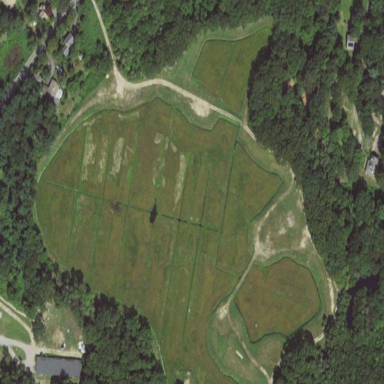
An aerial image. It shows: Farmland with wetland area.